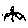
Label: moon